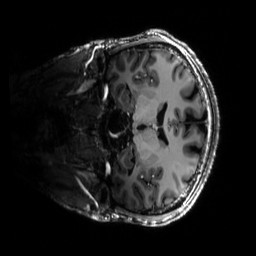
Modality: T1w
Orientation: coronal
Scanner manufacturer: siemens
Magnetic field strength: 6.98 T
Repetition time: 2.3 s
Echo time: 0.00273 s